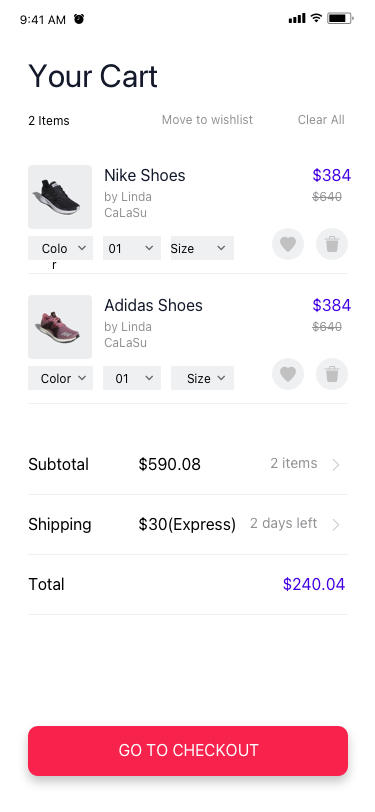
Text in this UI design:
Nike Shoes
$384
$640
by Linda CaLaSu
Color
01
Size
Adidas Shoes
$384
$640
by Linda CaLaSu
Color
01
Size
Your Cart
2 Items
Move to wishlist
Clear All
Subtotal
$590.08
2 items
Shipping
$30(Express)
2 days left
Total

3 items
$240.04
9:41 AM
GO TO CHECKOUT